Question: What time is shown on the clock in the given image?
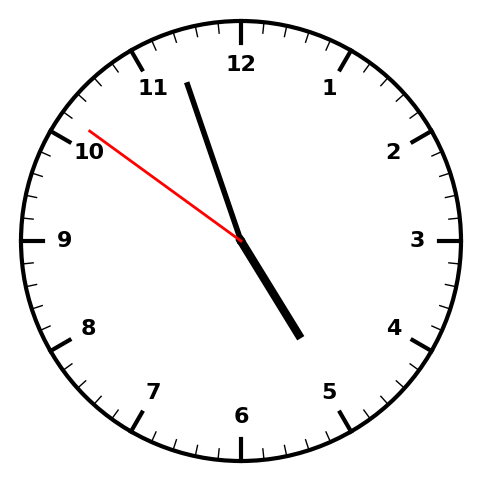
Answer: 04:56:51